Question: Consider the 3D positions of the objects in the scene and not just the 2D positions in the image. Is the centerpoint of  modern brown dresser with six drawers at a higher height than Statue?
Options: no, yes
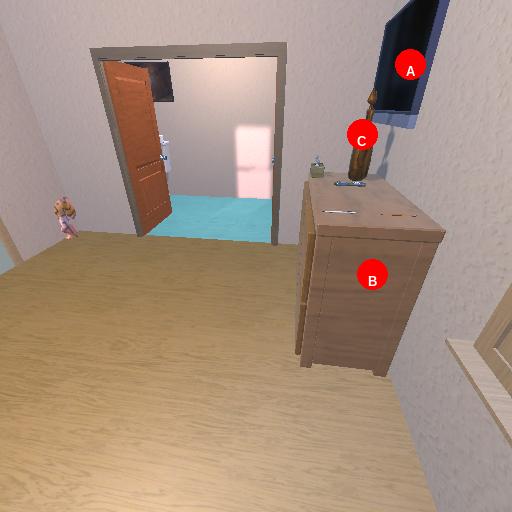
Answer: no